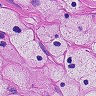
Metastatic tissue present: no